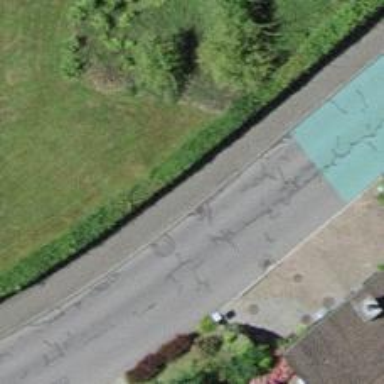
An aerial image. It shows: Sidewalk.